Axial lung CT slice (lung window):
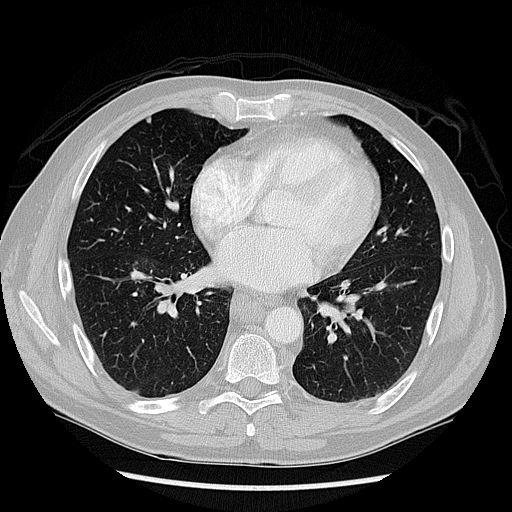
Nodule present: no